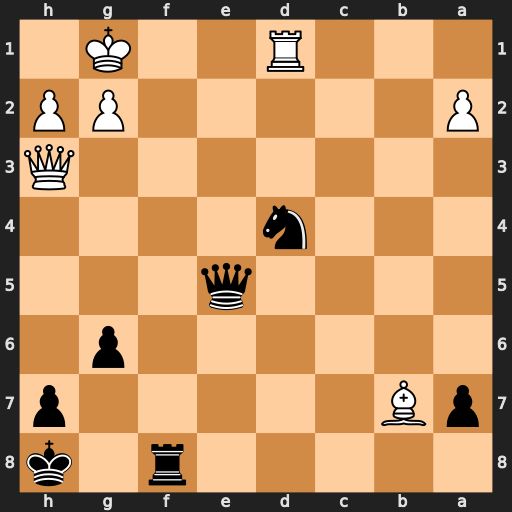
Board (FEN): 5r1k/pB5p/6p1/4q3/3n4/7Q/P5PP/3R2K1
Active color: b
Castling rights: -
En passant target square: -
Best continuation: Qe2 Bf3 Nxf3+ Qxf3 Rxf3